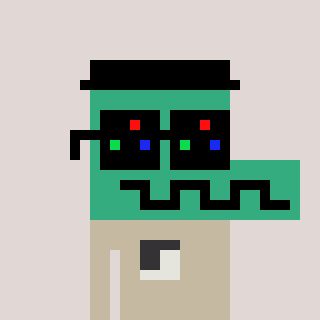
a pixel art character with square black sunglasses, a crocodile-shaped head and a bege-colored body on a warm background